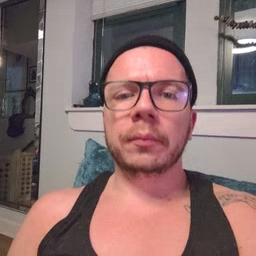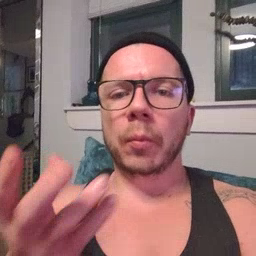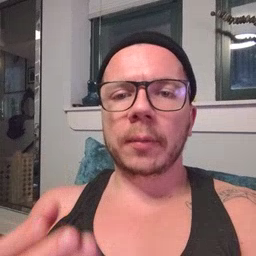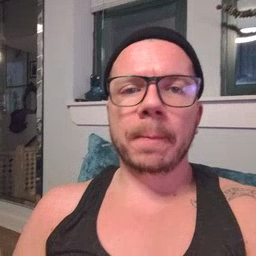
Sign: wet